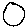
Label: circle